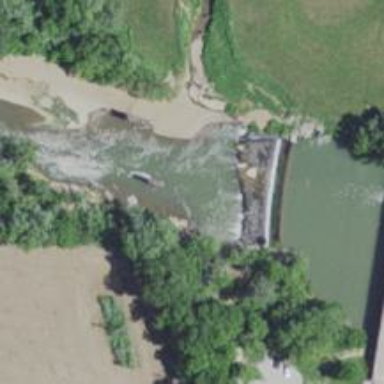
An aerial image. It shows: Weir along the waterway.